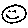
Label: smiley face